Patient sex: M
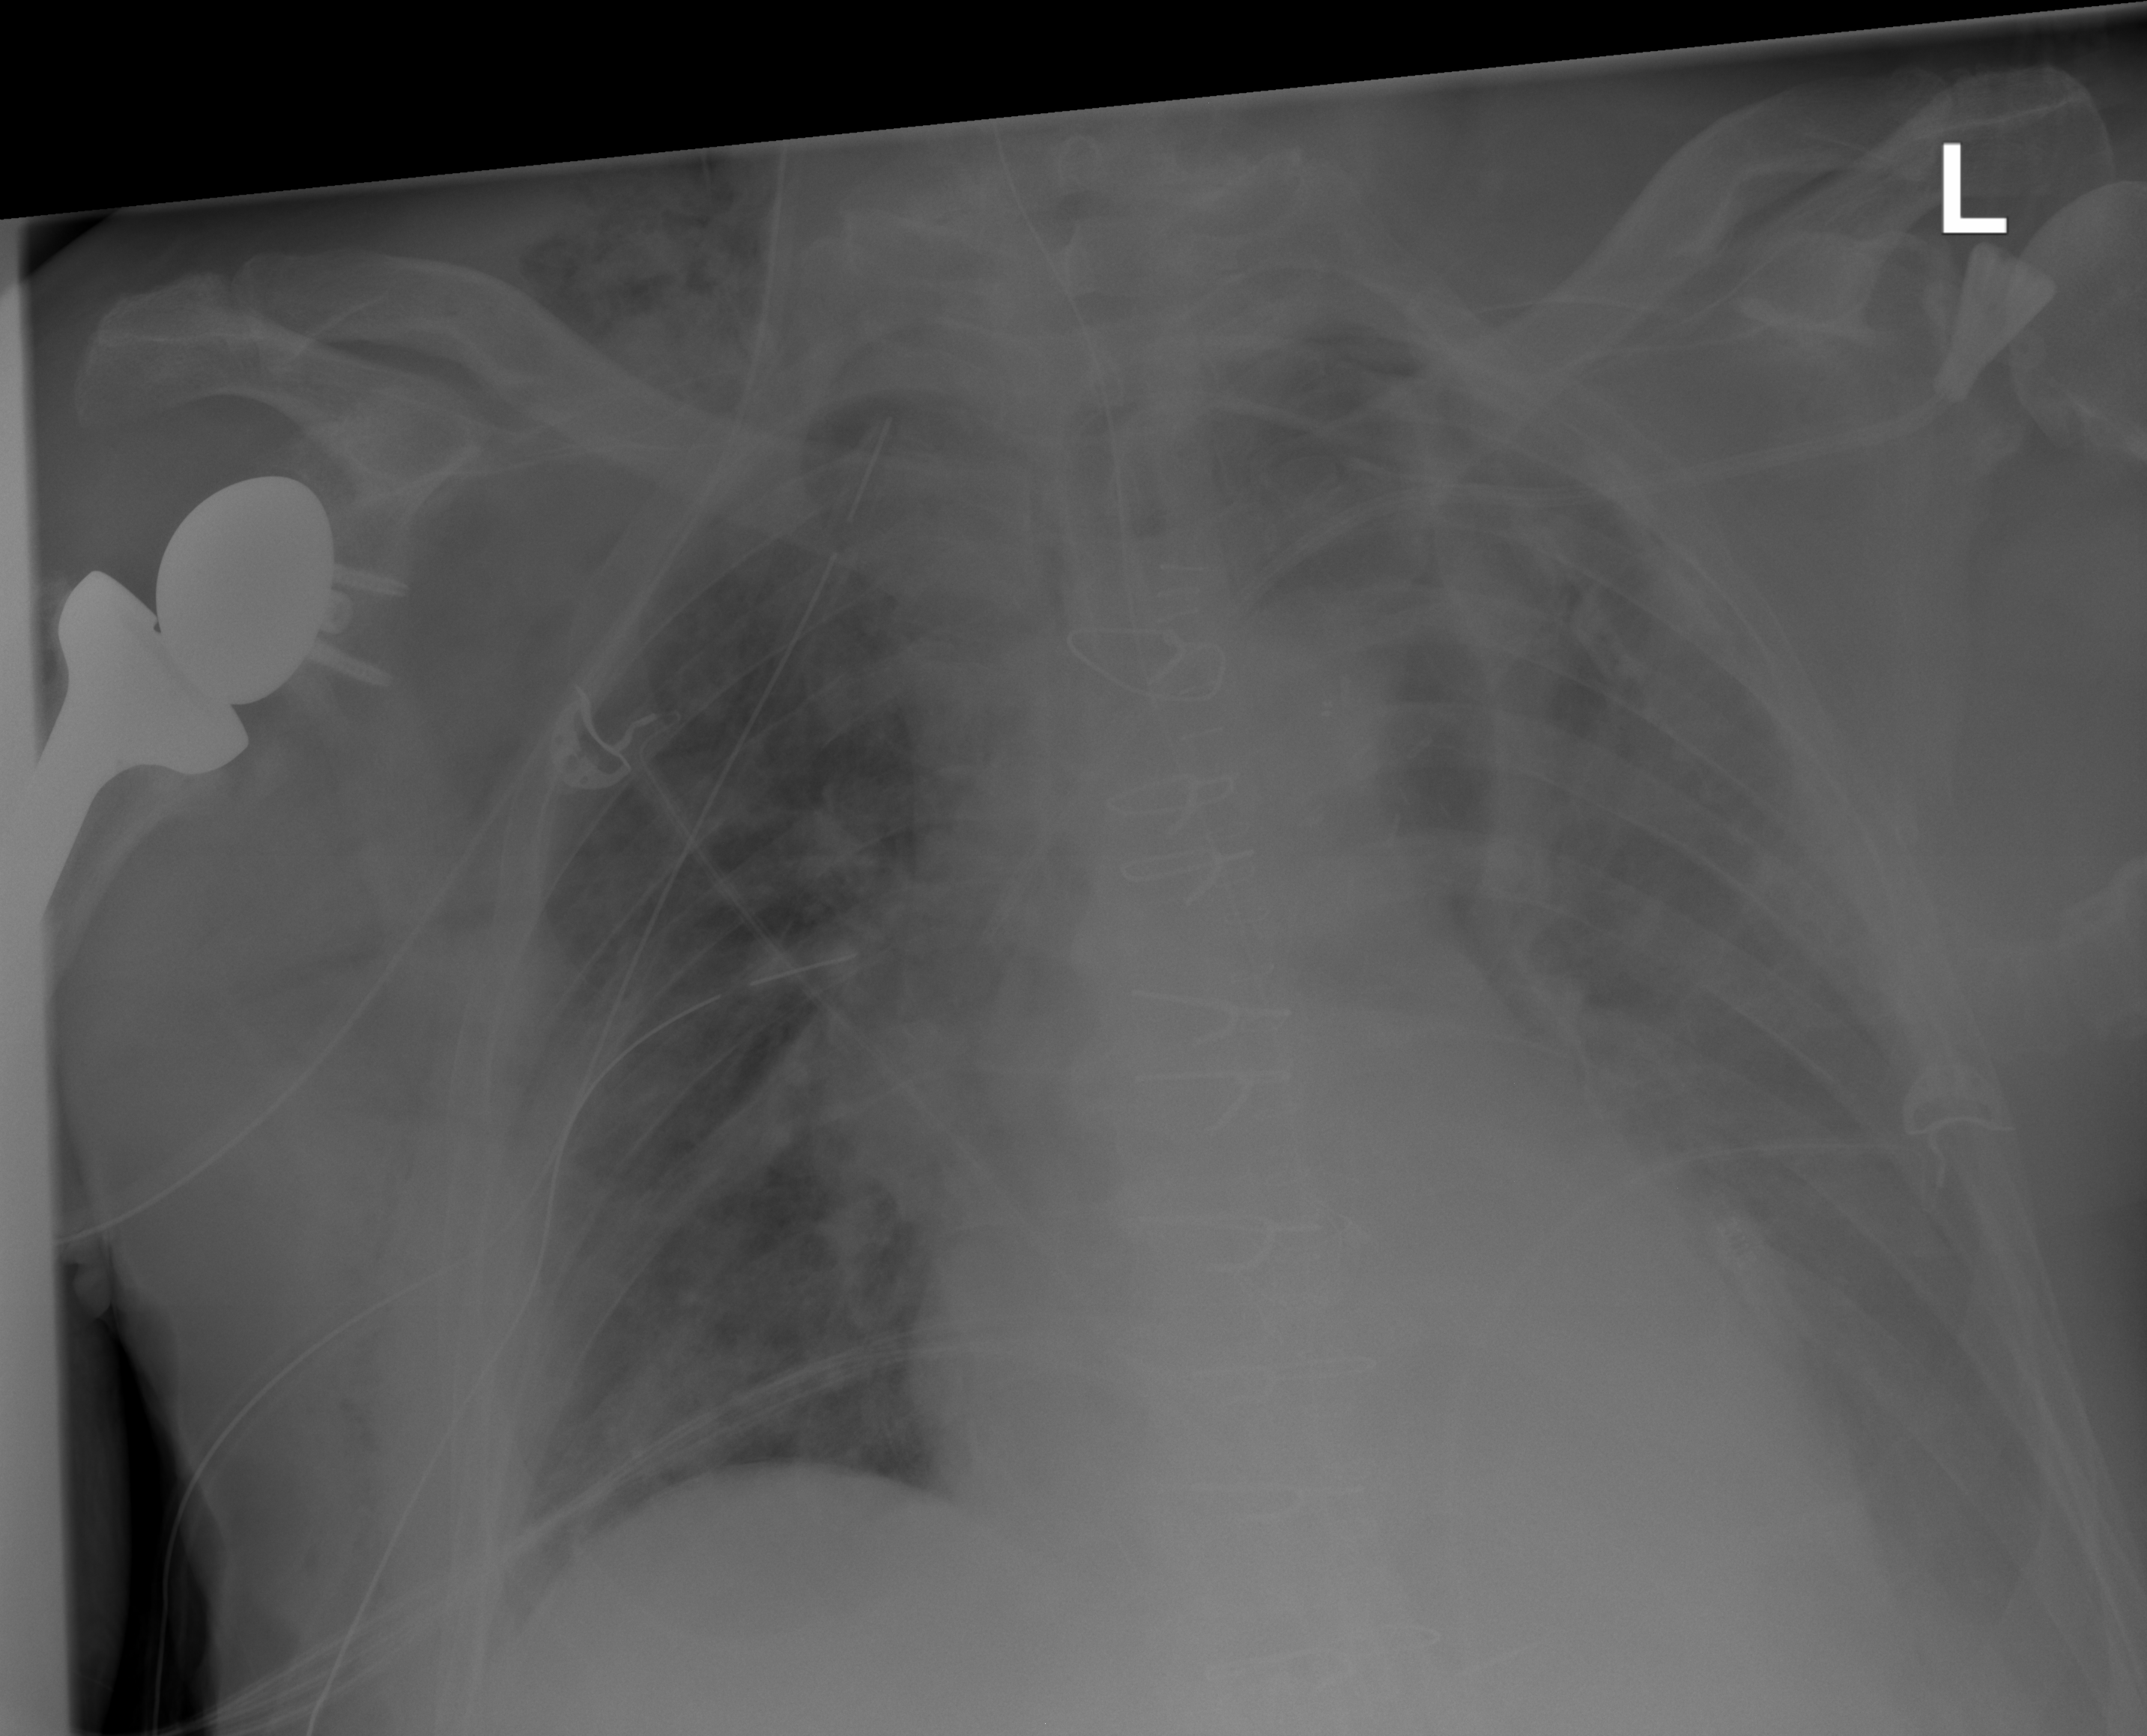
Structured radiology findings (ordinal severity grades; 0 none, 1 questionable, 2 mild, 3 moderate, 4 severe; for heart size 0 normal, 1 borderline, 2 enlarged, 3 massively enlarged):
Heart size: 2
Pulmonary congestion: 0
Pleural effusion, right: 0
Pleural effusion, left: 2
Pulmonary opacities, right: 0
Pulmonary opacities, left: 2
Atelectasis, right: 0
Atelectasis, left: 2